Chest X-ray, PA view. Patient: 15 years old, sex M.
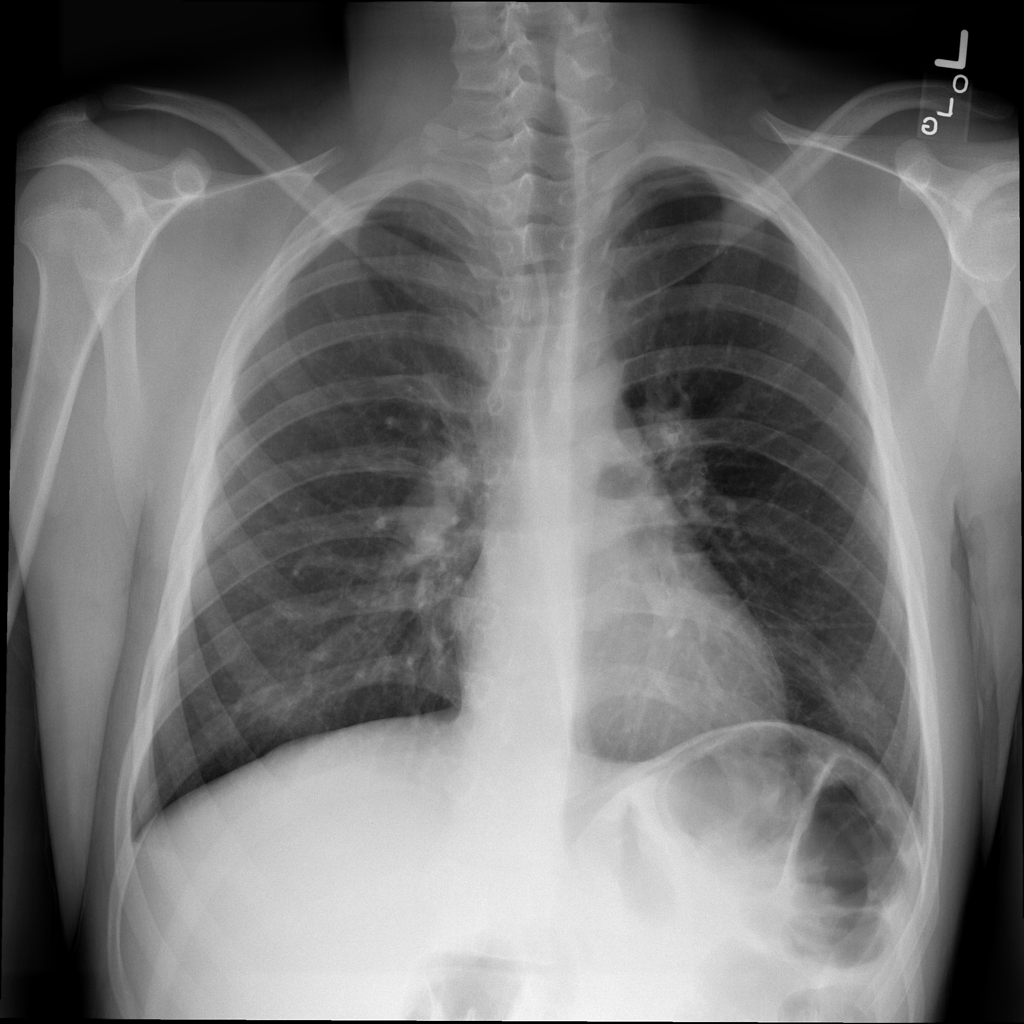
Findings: No Finding